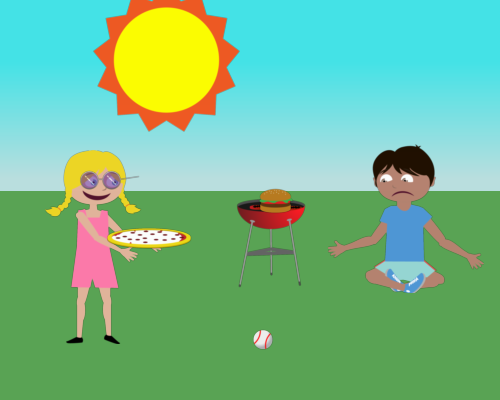
over from left a sun with top cut, in the left there is a smiling girl arms out wearing sunglasses , the girl has pizza in her hands, this is little bit down from horizon. opposite to her on the right side there is a sad boy sitting facing left, bottom left of that almost middle screen there is a baseball. in between the two is a grill with a burger on it .